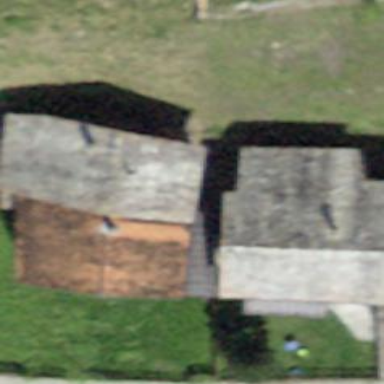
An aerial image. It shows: Guest house that looks like house.